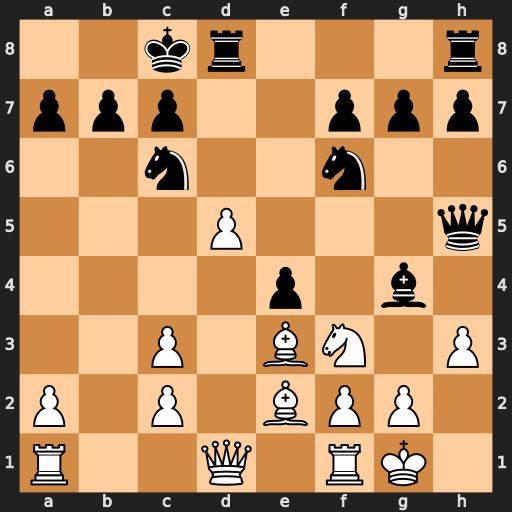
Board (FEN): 2kr3r/ppp2ppp/2n2n2/3P3q/4p1b1/2P1BN1P/P1P1BPP1/R2Q1RK1
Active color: w
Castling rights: -
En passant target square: -
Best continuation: hxg4